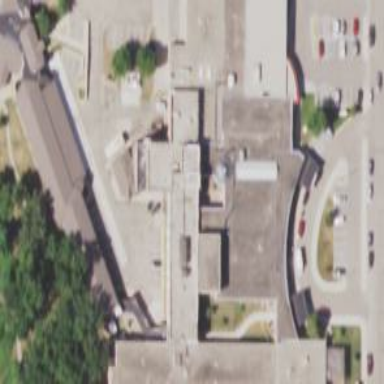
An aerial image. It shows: Hospital providing healthcare services.